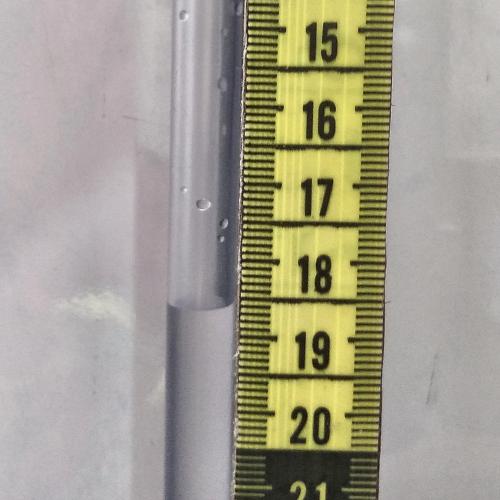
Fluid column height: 18.6 cm